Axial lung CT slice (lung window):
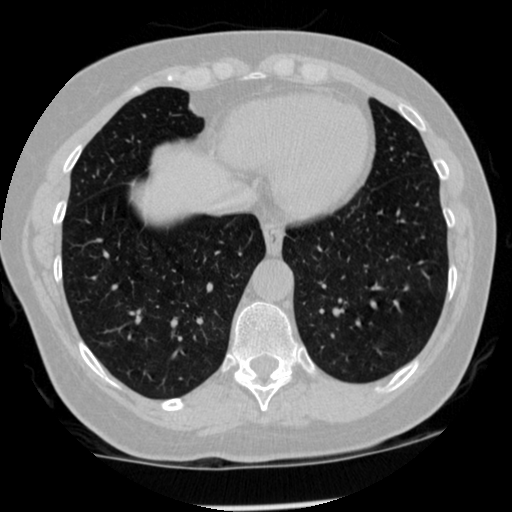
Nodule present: no